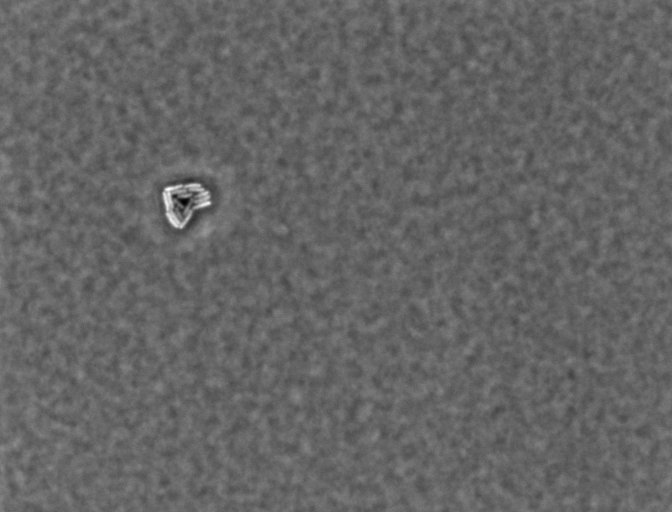
Salmonella enterica Typhimurium